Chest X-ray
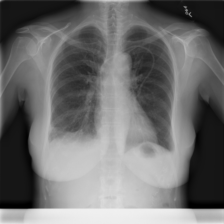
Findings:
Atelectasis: negative
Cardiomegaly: negative
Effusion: negative
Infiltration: negative
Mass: negative
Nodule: negative
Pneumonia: negative
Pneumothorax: negative
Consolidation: negative
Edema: negative
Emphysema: negative
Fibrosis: negative
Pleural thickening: negative
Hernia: negative